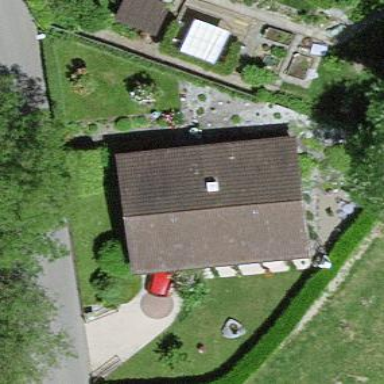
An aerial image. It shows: Simple house.